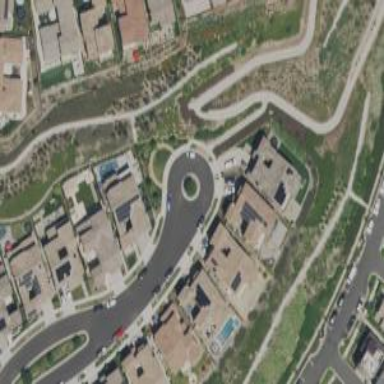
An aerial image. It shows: Turning loop on the road.